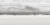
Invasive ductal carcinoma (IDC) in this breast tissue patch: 0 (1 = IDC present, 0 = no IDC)